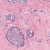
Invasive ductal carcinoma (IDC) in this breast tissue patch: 1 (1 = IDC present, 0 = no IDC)